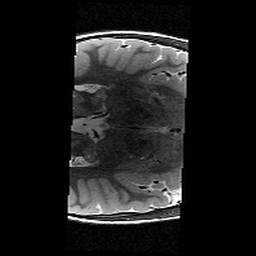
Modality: T2w
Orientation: axial
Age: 9
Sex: male
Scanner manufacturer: siemens
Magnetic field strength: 3 T
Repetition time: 9.23 s
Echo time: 0.067 s